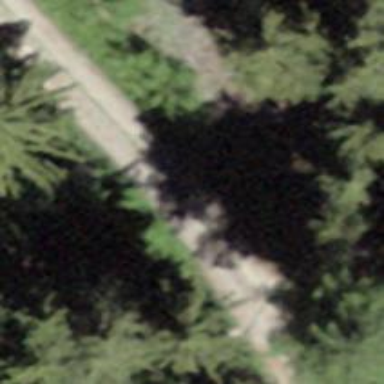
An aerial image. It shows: Track on the ground with grade3 tracktype.